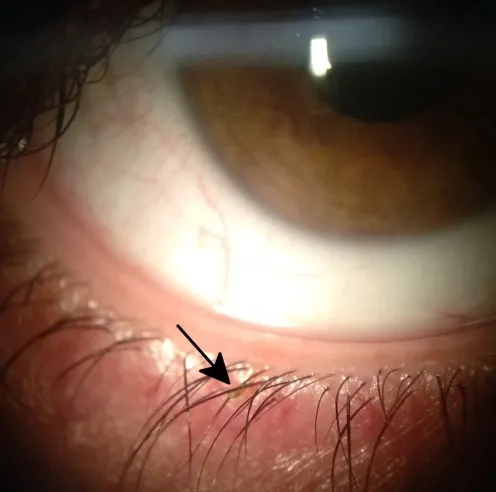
Slit-lamp photography; an egg with a nit inside is observed.
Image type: ophthalmic_imaging (slit_lamp_photograph)